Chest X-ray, PA view. Patient: 62 years old, sex F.
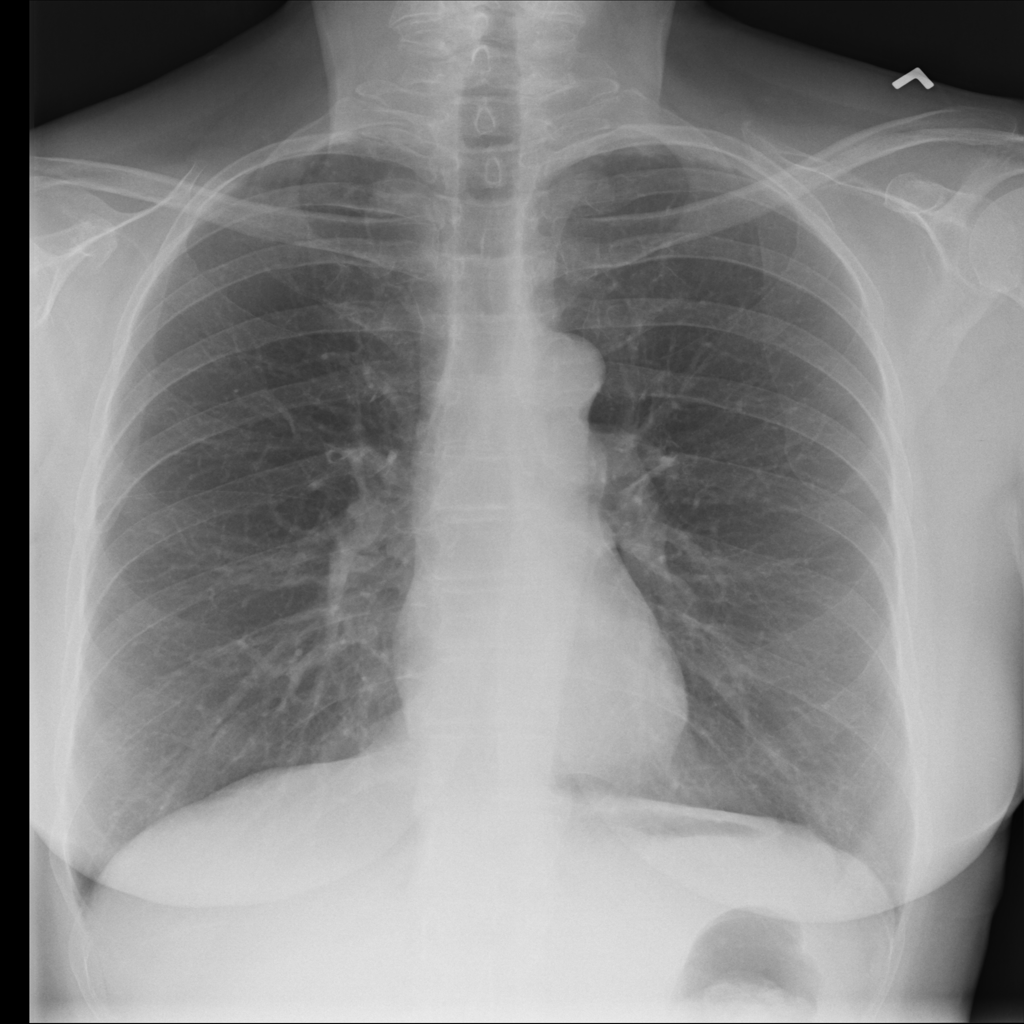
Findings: No Finding